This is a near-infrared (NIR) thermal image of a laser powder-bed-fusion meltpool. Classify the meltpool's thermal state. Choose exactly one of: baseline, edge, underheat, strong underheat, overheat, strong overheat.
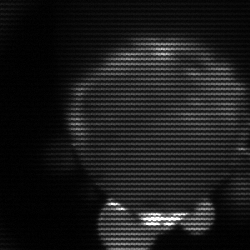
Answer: edge